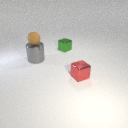
small red metal cube in front of large gray metal cylinder